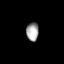
Tissue: lung
Cell type: Fibroblasts
Senescence score: 0.5485
Nuclear area (px): 227
Mean DAPI intensity: 161.075